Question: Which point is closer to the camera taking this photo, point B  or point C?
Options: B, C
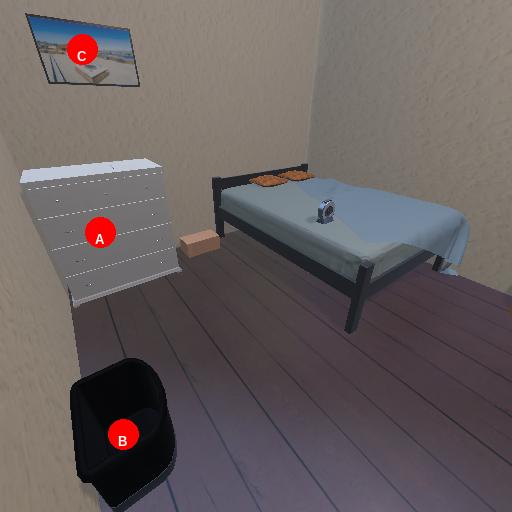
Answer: B